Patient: sex M, age 45
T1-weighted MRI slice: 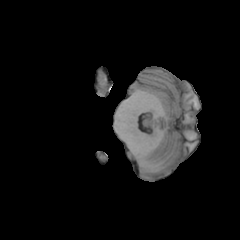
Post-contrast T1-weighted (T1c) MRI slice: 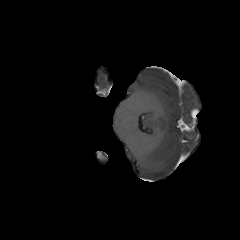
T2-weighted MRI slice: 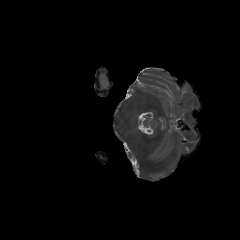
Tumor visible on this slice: yes
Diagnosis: Glioblastoma, IDH-wildtype
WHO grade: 4